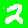
Digit: 2